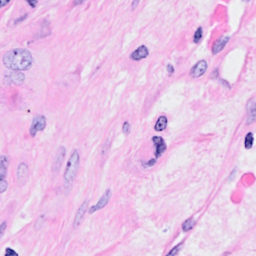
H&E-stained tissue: Breast